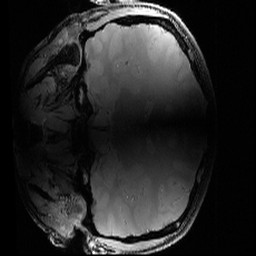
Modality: PDw
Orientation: coronal
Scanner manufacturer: siemens
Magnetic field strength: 6.98 T
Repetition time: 2.16 s
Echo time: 0.00345 s